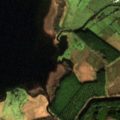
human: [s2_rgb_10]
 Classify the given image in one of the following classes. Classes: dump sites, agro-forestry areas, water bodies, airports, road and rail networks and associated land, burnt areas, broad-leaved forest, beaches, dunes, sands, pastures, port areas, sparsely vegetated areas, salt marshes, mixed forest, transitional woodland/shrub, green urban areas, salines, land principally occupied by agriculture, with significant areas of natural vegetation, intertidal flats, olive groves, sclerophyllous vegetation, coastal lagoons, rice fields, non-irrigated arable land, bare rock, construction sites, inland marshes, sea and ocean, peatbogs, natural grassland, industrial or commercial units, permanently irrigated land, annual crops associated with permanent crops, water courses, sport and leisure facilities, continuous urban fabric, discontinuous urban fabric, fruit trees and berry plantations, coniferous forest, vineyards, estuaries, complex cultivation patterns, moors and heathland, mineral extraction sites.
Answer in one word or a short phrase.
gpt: pastures, coniferous forest, mixed forest, water bodies